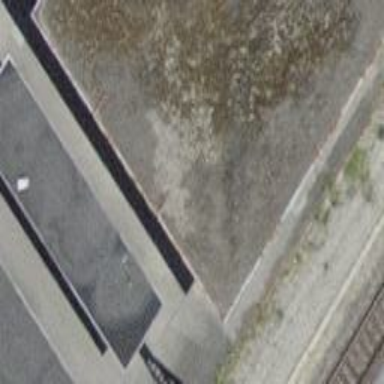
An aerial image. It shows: Bicycle parking area located on the roof of building.